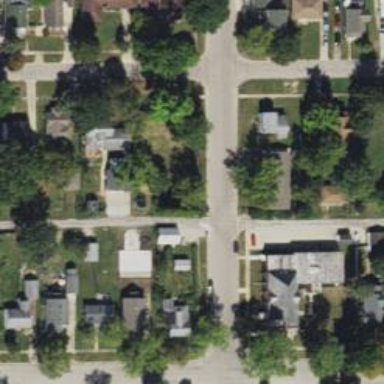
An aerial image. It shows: Alley classified as service road.